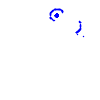
Particle: pion